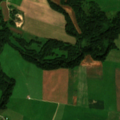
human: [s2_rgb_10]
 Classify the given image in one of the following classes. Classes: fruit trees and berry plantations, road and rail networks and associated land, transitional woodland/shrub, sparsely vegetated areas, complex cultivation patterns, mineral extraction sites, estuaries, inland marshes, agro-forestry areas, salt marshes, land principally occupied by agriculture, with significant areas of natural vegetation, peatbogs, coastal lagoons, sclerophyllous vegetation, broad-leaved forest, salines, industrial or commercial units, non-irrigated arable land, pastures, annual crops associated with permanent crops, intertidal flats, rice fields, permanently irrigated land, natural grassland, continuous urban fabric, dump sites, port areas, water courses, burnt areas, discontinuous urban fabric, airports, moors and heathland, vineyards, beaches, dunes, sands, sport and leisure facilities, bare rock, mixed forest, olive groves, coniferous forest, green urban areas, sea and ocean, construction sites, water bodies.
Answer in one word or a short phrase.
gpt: non-irrigated arable land, pastures, complex cultivation patterns, land principally occupied by agriculture, with significant areas of natural vegetation, broad-leaved forest